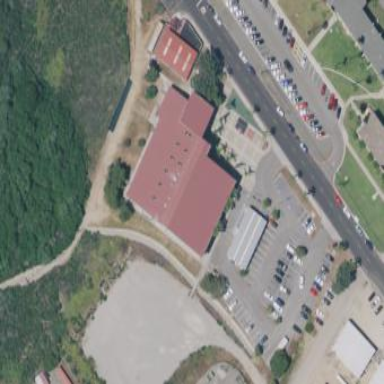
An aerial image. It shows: Sports centre building.